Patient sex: F
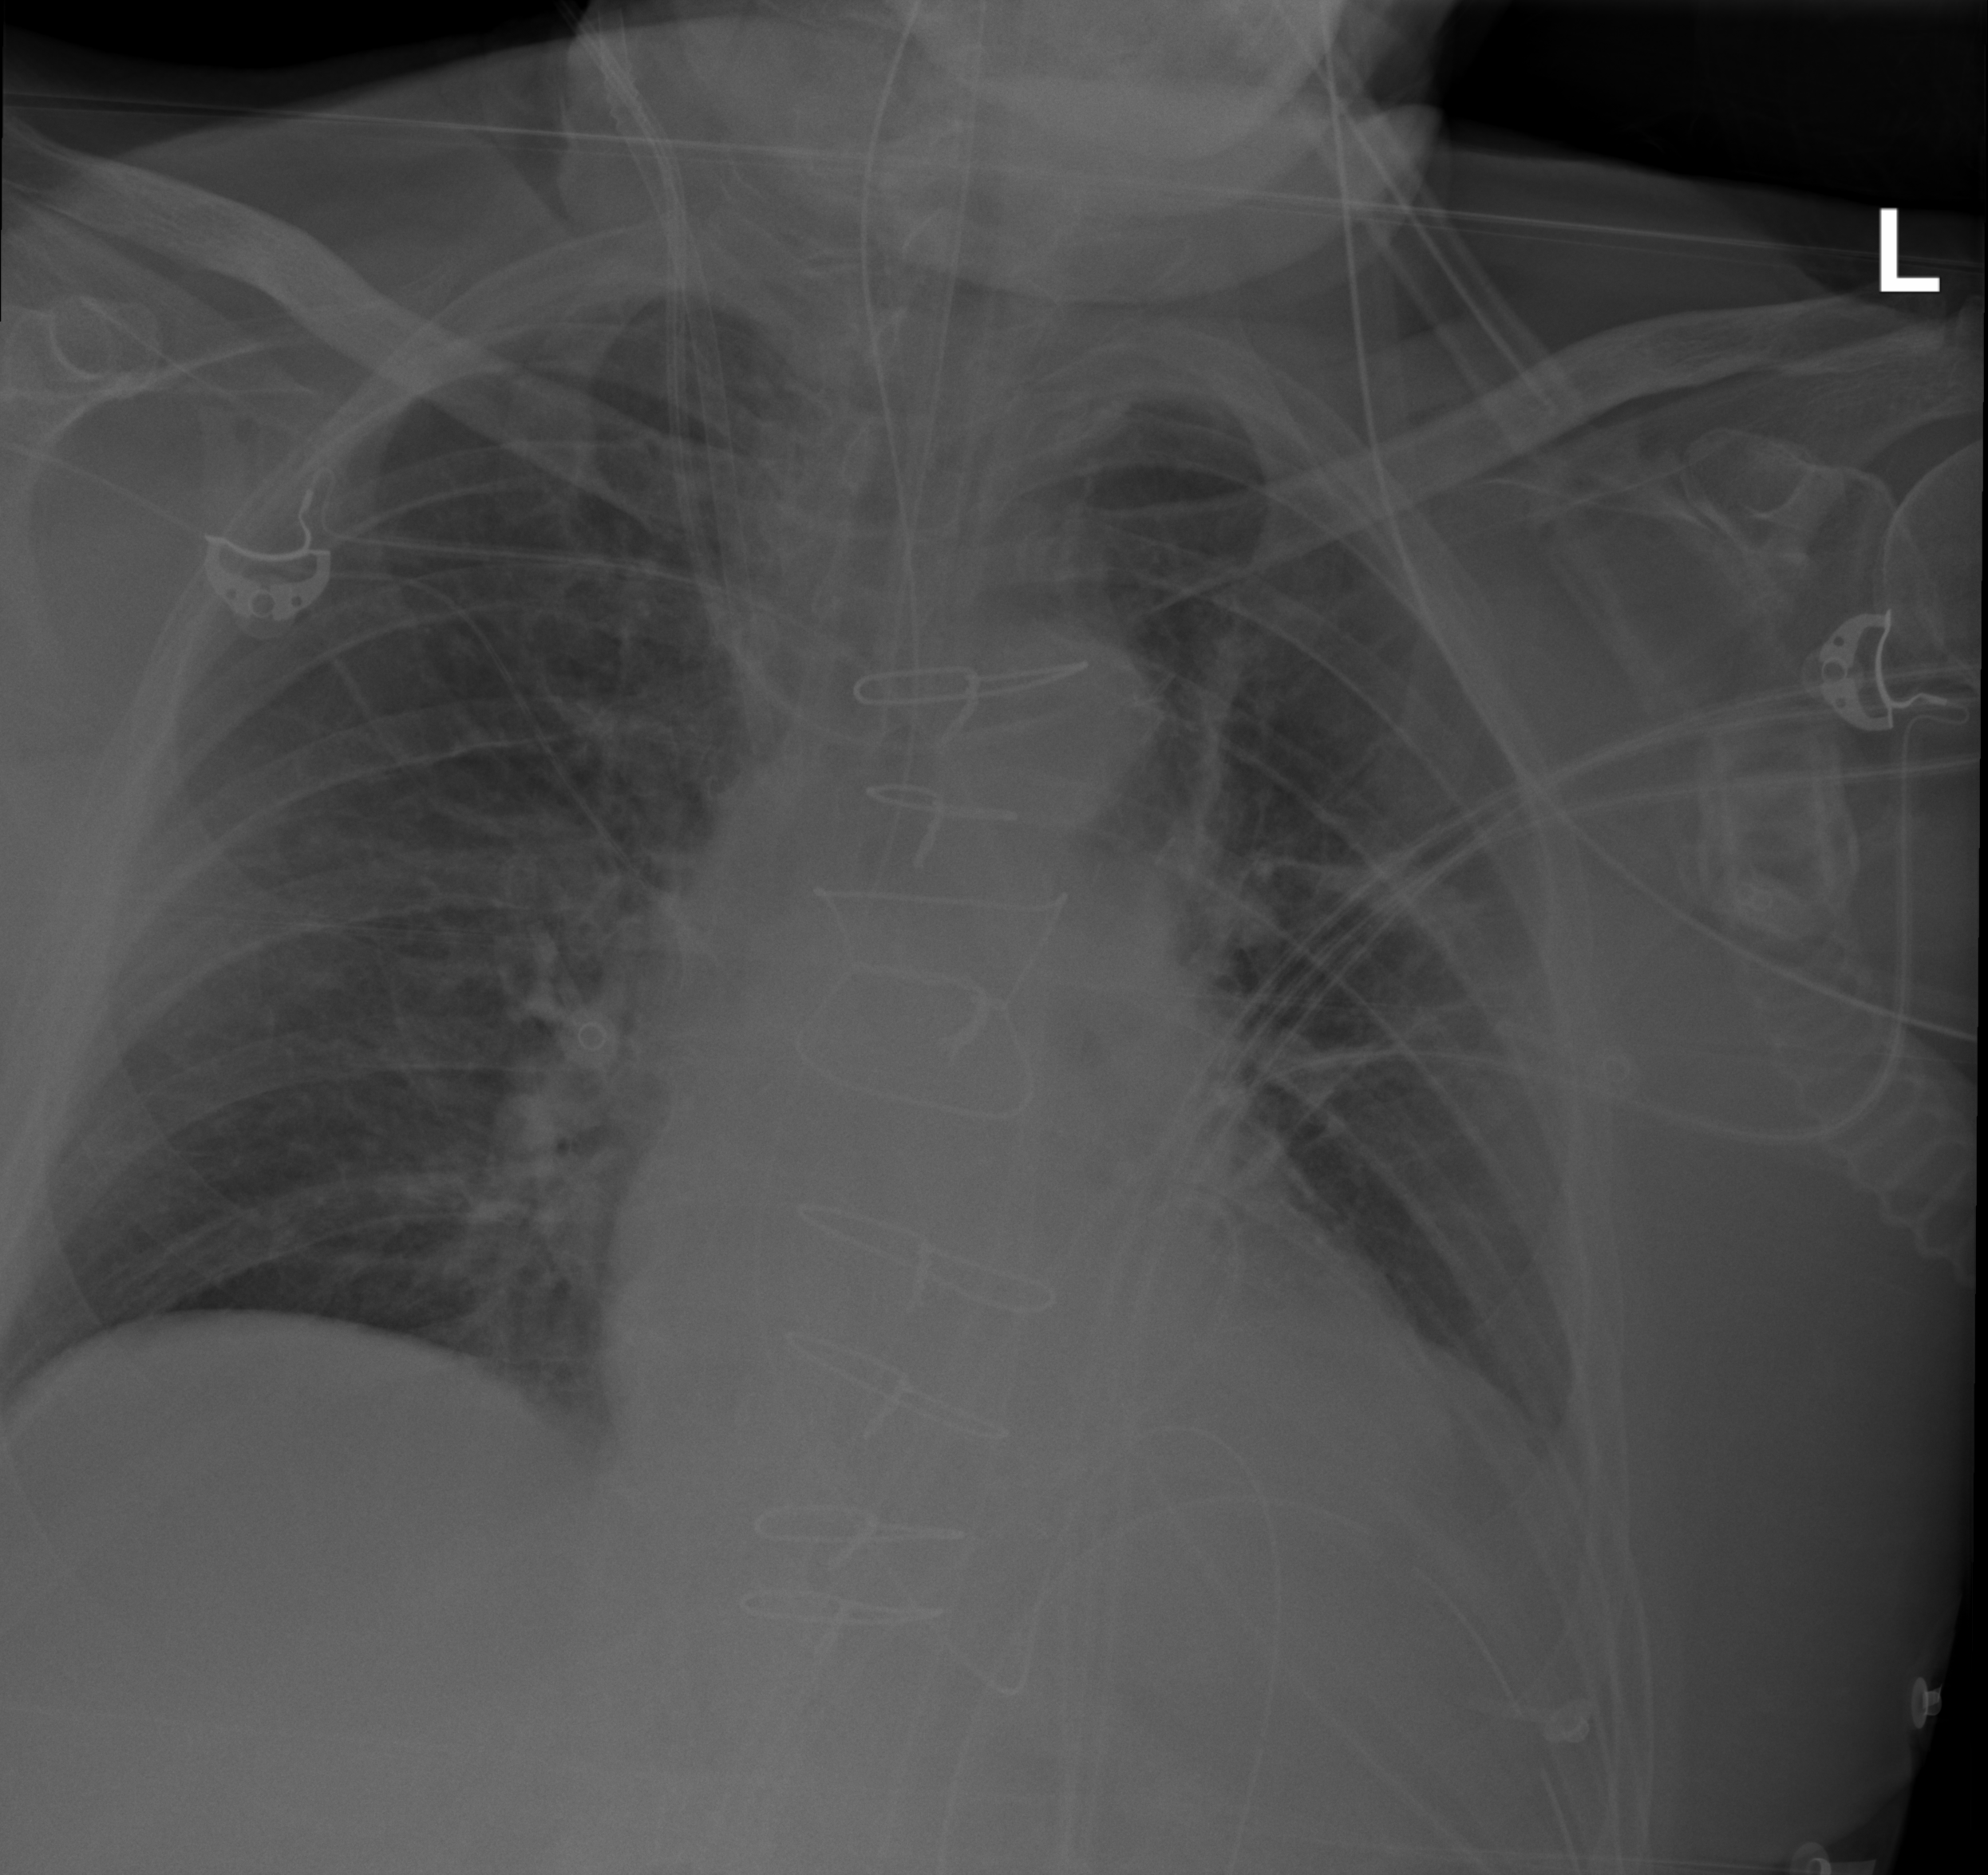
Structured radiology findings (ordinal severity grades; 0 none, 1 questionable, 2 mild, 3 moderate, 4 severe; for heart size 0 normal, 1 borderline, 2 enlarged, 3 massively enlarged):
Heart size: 1
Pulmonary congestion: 2
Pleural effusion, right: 0
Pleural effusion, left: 2
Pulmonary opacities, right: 0
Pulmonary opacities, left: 0
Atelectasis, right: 2
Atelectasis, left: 2